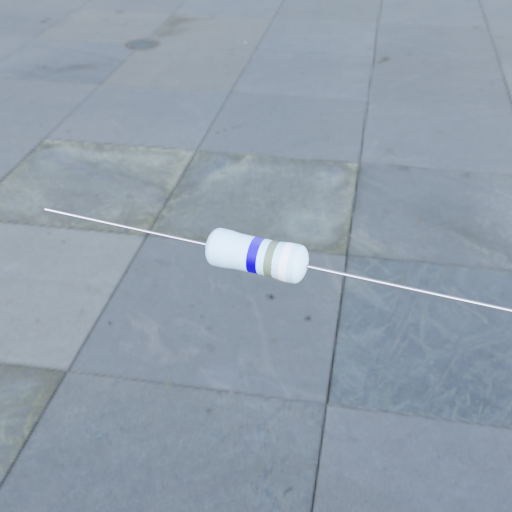
Resistor colour bands (in order): blue, gray, white